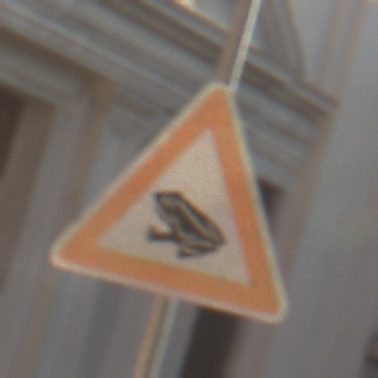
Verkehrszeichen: AmphibienwanderungRechts
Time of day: MorningAfternoon
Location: Outdoor (Urban)
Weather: Clear
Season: NotSpecified
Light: Natural